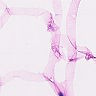
Metastatic tissue present: no